Question: I have no idea, How create this path in 'xaml' (Windows Store App).

May be someone knows?
Note: I can use only 'xaml'.
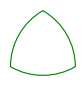
Answer: You could combine three <URL> like this:
'''
<Path Stroke="DarkGreen" StrokeThickness="2"
Data="M 50,0 A 100,100 0 0 0 0,86.6 A 100,100 0 0 0 100,86.6 A 100,100 0 0 0 50,0 Z"/>
'''
The above path places three circle segment of radius 100 at the three corners of an equilateral triangle of side length 100. The height of that triangle is 86.6.
A more verbose way of writing the above path would be this:
'''
<Path Stroke="DarkGreen" StrokeThickness="2">
<Path.Data>
<PathGeometry>
<PathFigure StartPoint="50,0" IsClosed="True">
<ArcSegment Size="100,100" Point="0,86.6"/>
<ArcSegment Size="100,100" Point="100,86.6"/>
<ArcSegment Size="100,100" Point="50,0"/>
</PathFigure>
</PathGeometry>
</Path.Data>
</Path>
'''